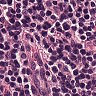
Metastatic tissue present: no